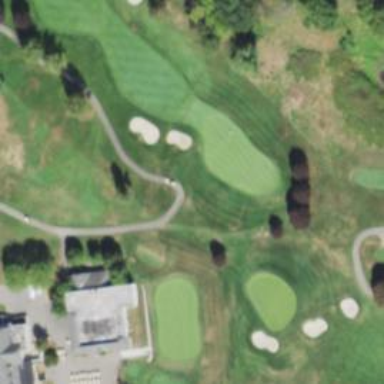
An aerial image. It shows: View of golf hole.